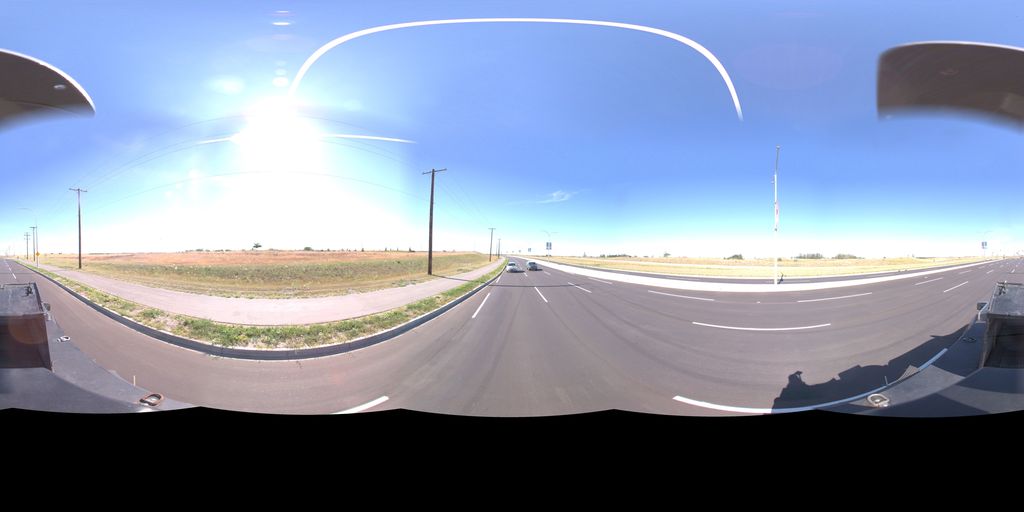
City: saskatoon